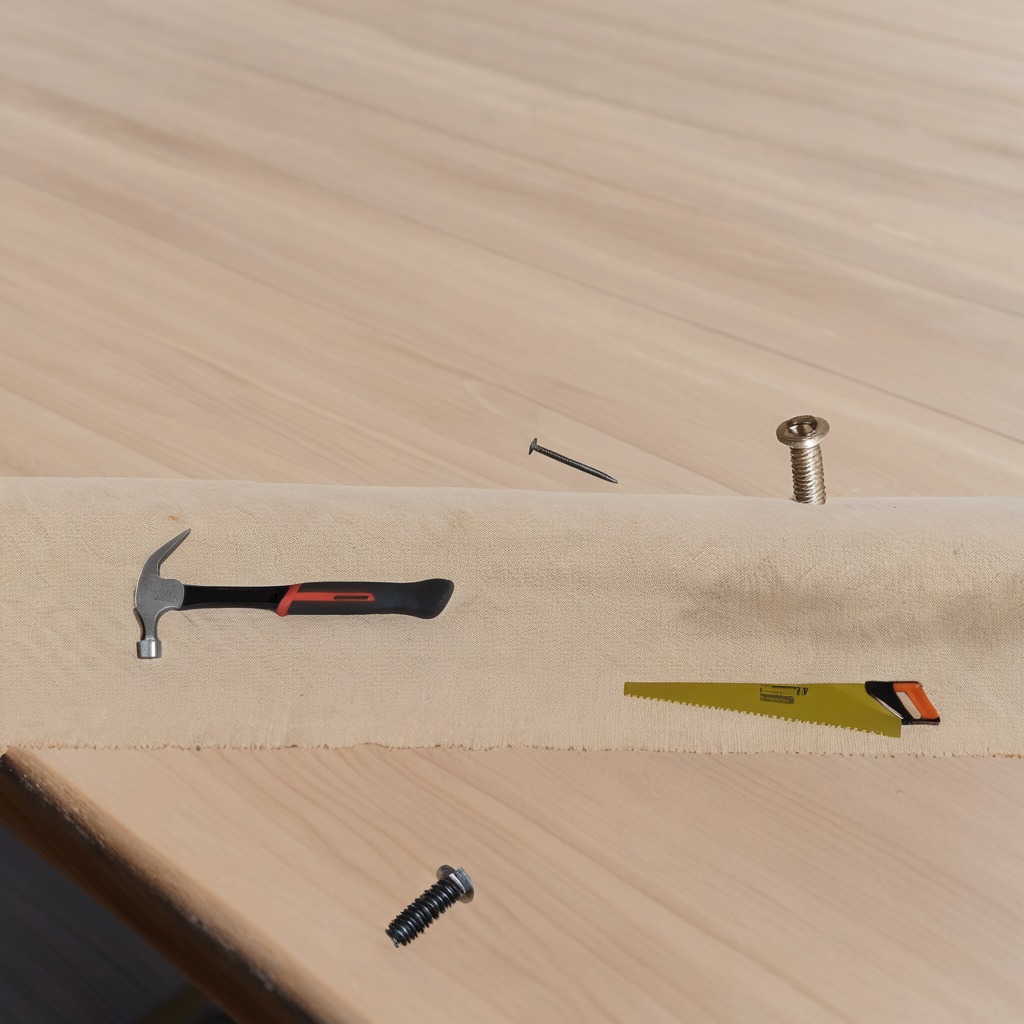
A metal machine screw, a hammer, an iron nail, a coiled metal spring, and a handheld metal saw are lying on the wooden table.